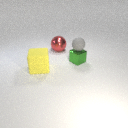
small green metal cube below small gray rubber sphere